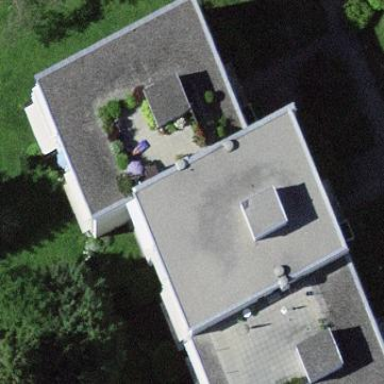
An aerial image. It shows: Residential building with flat roof.